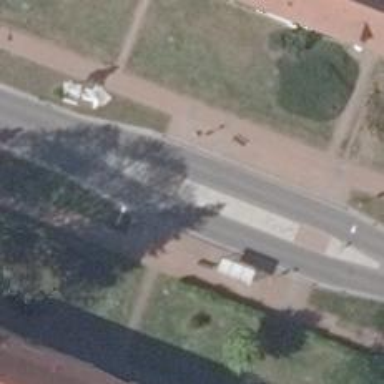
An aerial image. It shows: Unmarked crossing with pedestrian island.